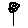
Label: flower